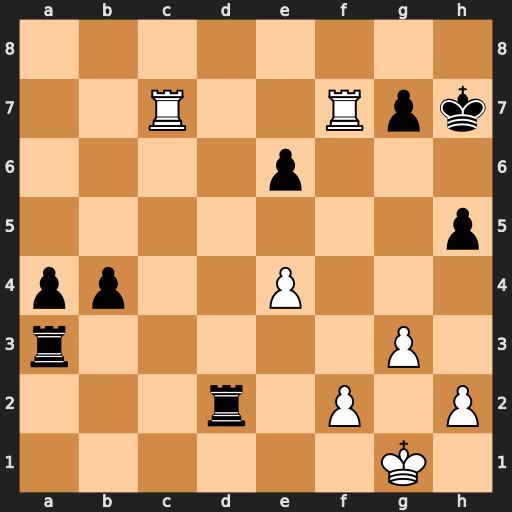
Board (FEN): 8/2R2Rpk/4p3/7p/pp2P3/r5P1/3r1P1P/6K1
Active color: w
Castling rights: -
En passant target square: -
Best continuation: Rxg7+ Kh8 Rh7+